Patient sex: F
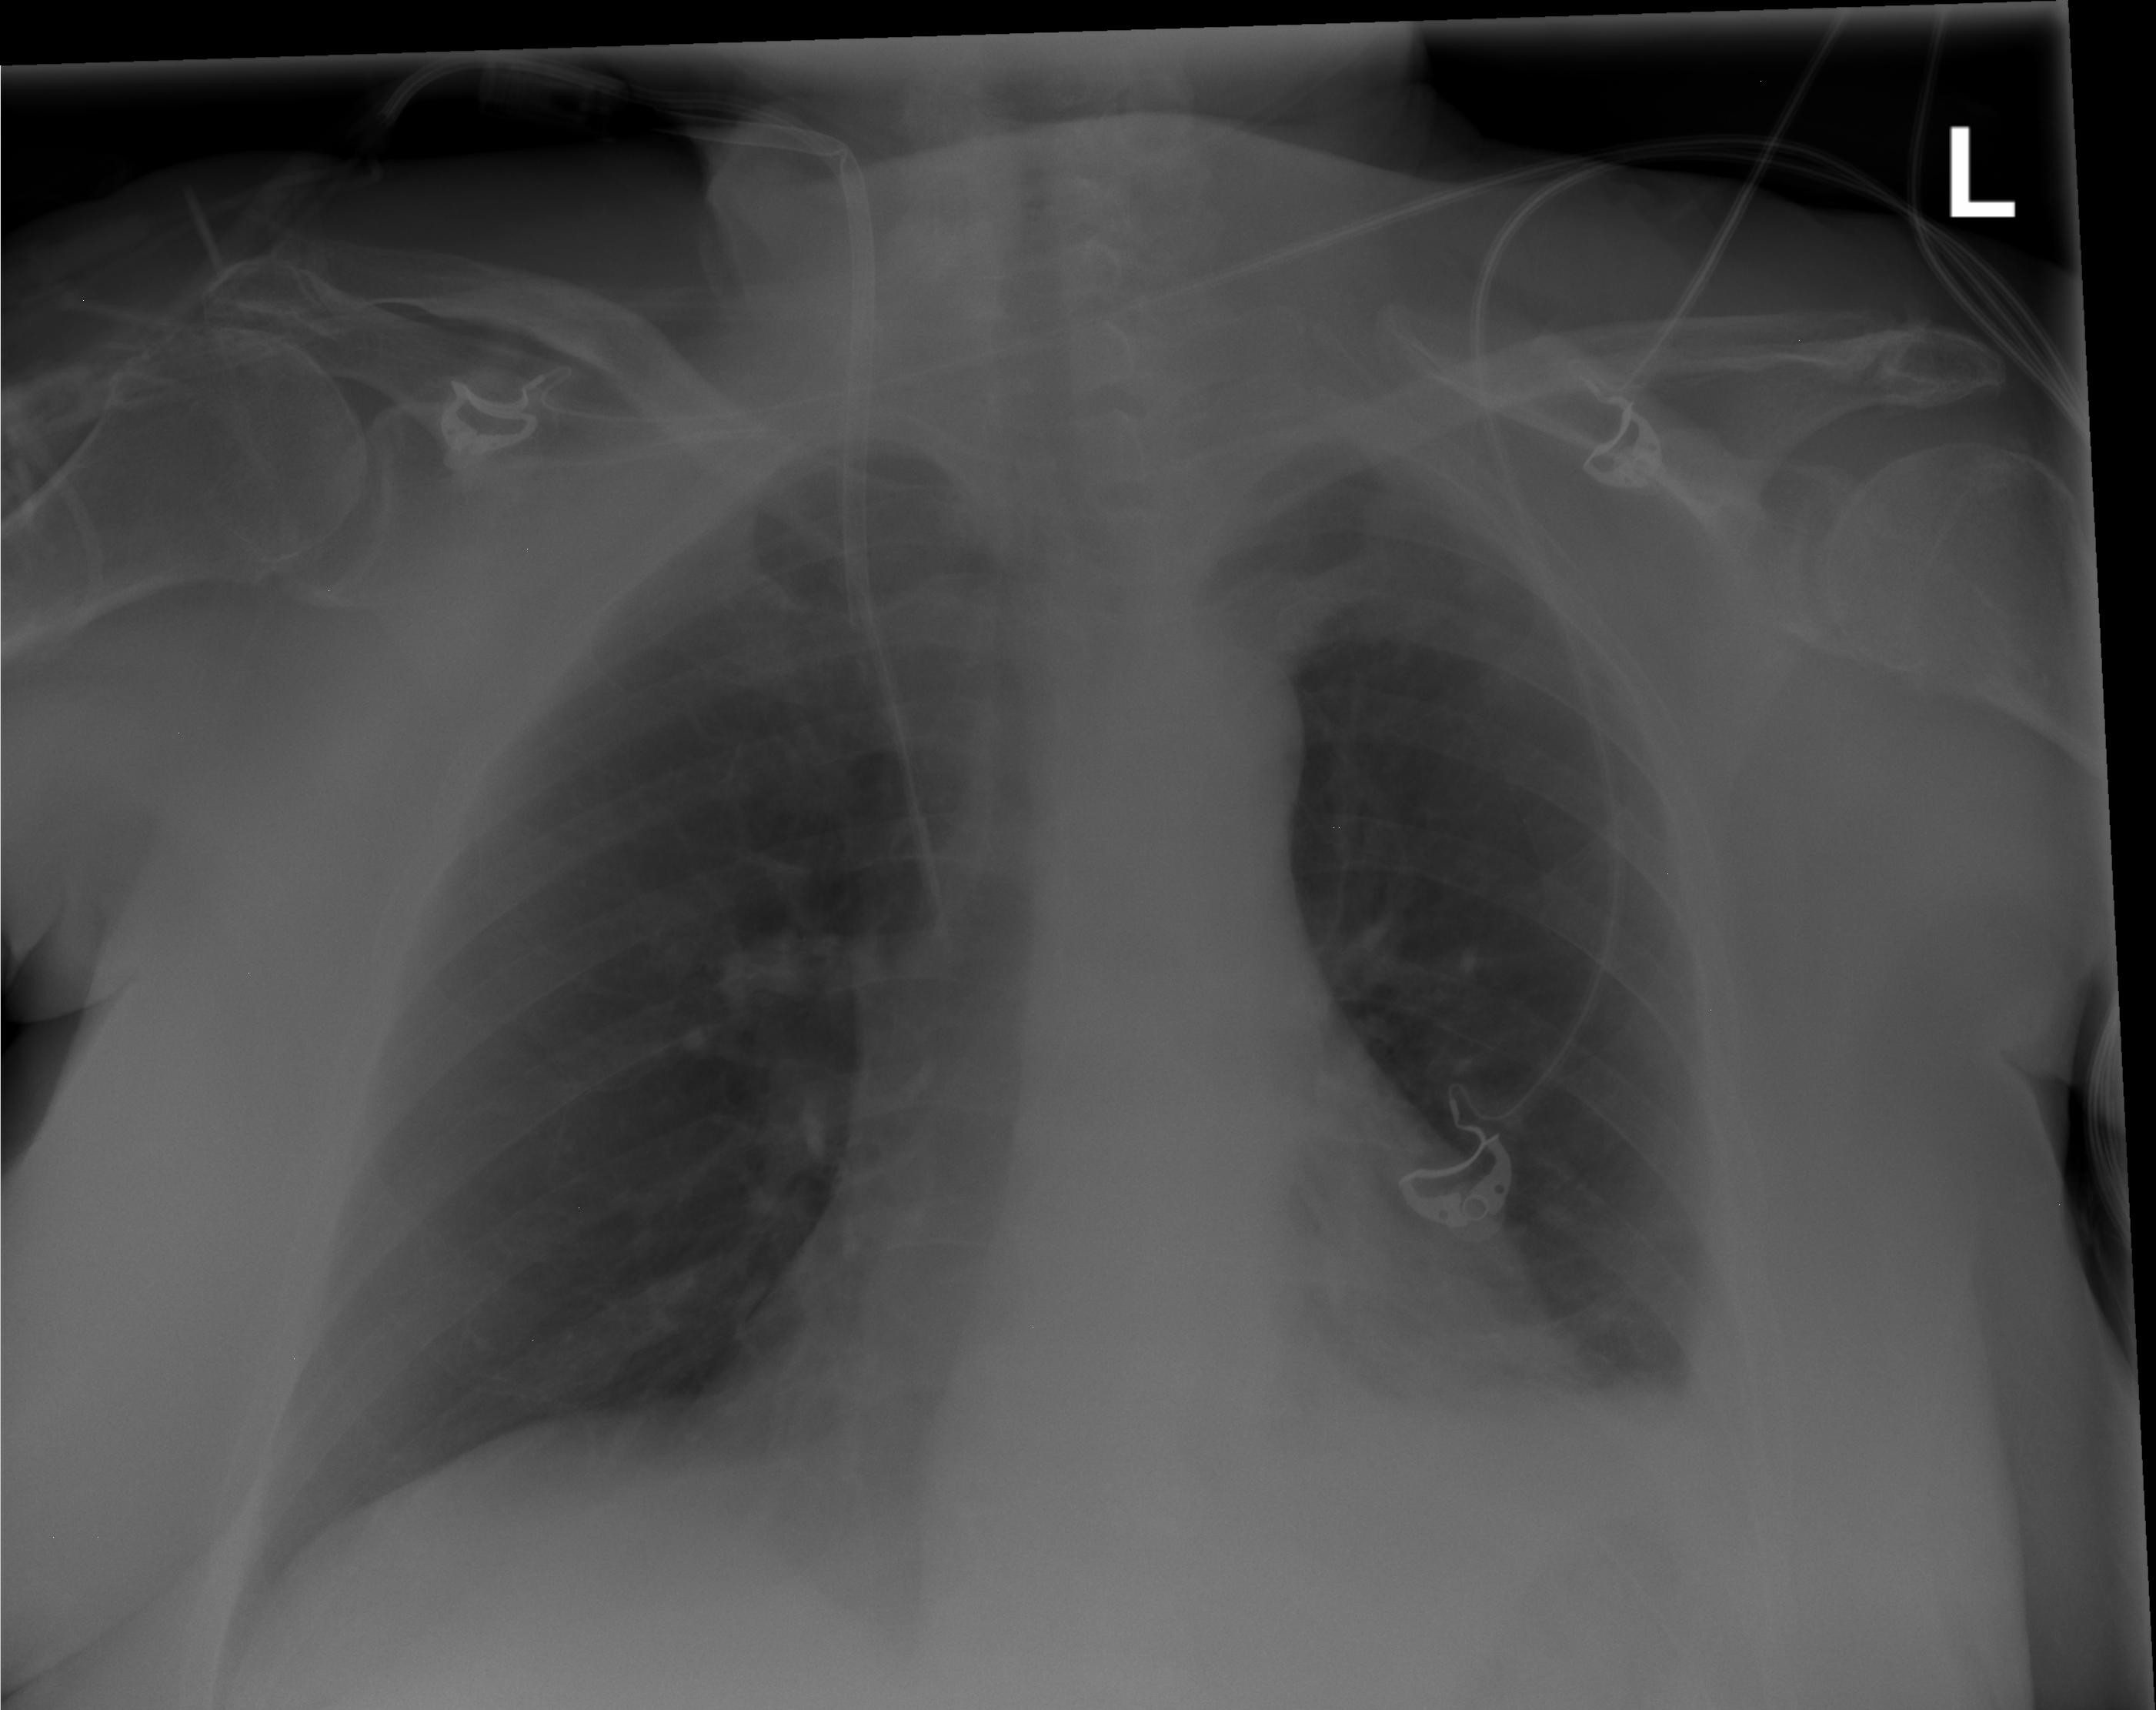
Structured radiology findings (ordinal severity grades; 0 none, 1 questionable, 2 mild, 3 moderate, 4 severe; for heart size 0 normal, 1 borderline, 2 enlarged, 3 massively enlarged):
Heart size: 0
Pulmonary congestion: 0
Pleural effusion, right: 0
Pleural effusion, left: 2
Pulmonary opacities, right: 0
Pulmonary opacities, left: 0
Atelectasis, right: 0
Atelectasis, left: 2